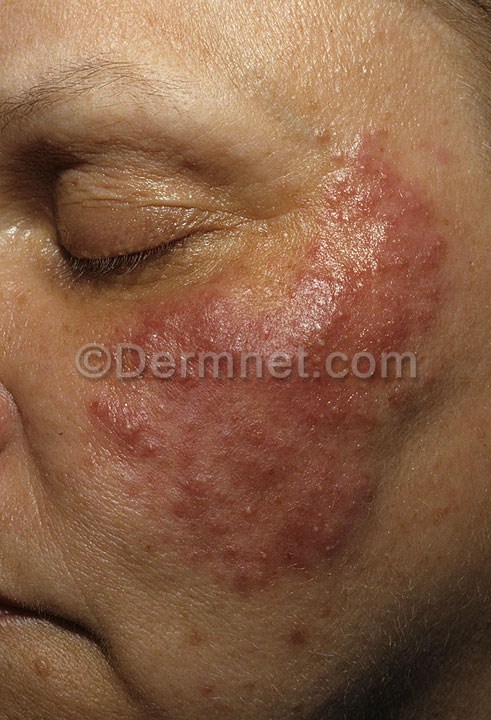
Disease: Acne and Rosacea Photos